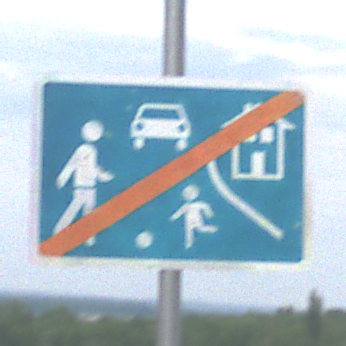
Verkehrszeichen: EndeVerkehrsberuhigterBereich
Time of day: Midday
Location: Outdoor (RoadRail)
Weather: PartlyCloudy
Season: NotSpecified
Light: Natural